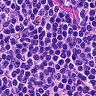
Metastatic tissue present: no